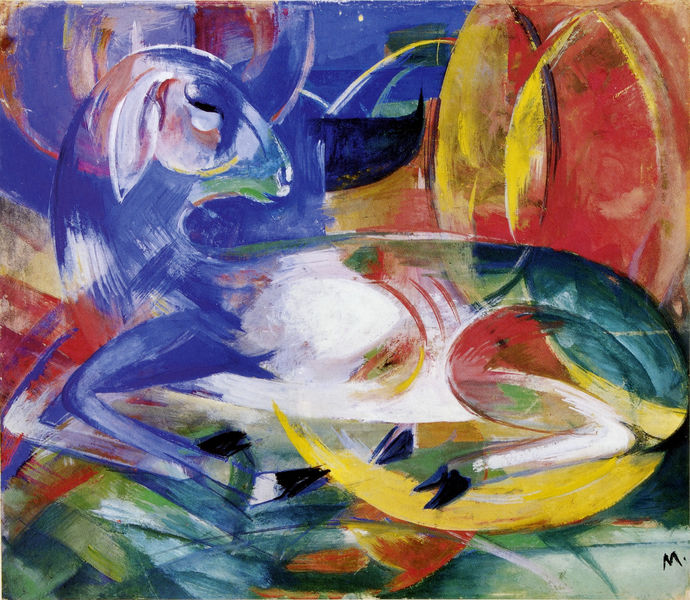
Titel: Blaues Lamm
Künstler: Franz Marc
Standort: Berlin
Institution: (Privatbesitz)
Schlagwörter: baum, blau, gemälde, kopf, schlaf, weiß, gelb, grün, impressionismus, bunt, geschwungen, ohr, profil, schwarz, stroh, rot, tier, expressionismus, augen, bild, signatur, öl, natur, brücke, auge, sitzend, ohren, rechts, kreis, pferd, reiter, rund, beine, huf, hufe, schwanz, schweif, schwung, bein, liegen, schlafen, schlafend, bogen, moderne, heu, abstrakt, farben, modern, formen, kuh, ölgemälde, red, duktus, monet, manet, deutsch, liegend, geschlossen, striche, abstraktion, bögen, lamm, schaf, münchen, stern, expressionistisch, klassische moderne, kreise, pinsel, franz, reh, expressiv, stall, bock, ziege, blauer reiter, seele, primärfarben, kandinsky, happy, quadratisch, blauer, mischung, impressionist, franz marc, marc, expresionismus, blaub, buntfarben, primärfarbe, paarhufer, buntfarbne, expresionistisch, hohr, schafd, leuchtende farben, berühmt, wischtechnik, faben, m, blaues lamm, liegendes lamm, prismatische formen, liegendes reh, grün rot gelb abstrackt